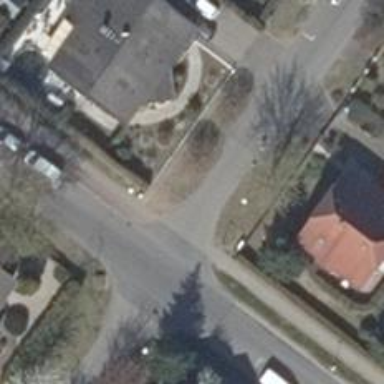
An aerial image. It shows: Residential road.